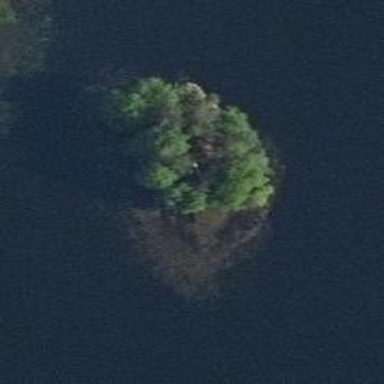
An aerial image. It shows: Islet.